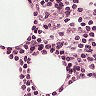
Metastatic tissue present: no